RGB frame:
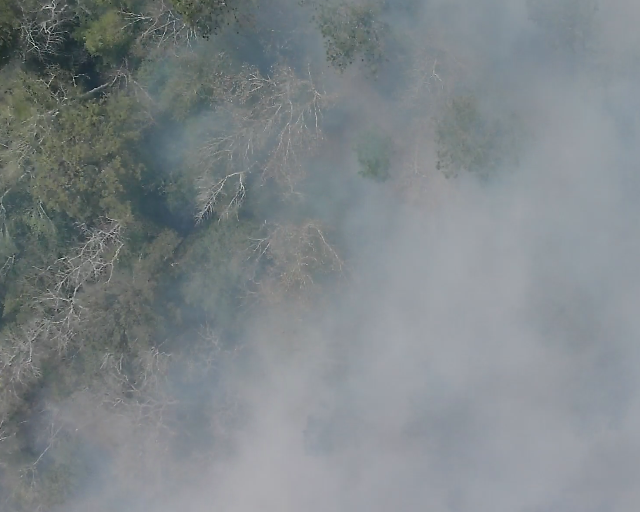
Thermal frame:
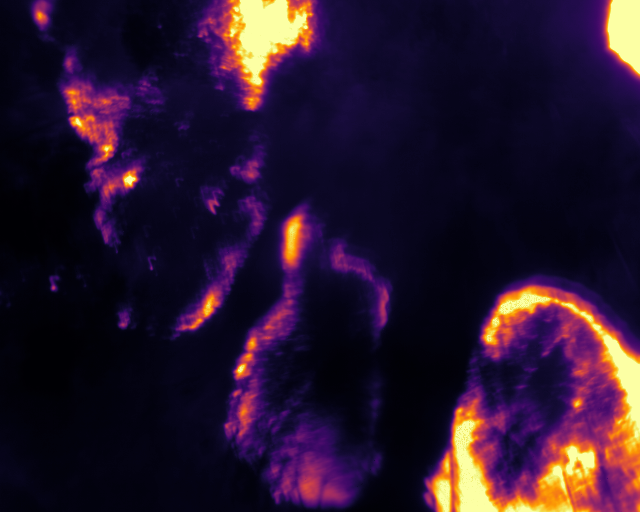
Captured: 2026-02-26 02:31:21
Pixels at or above 80 °C: 42341 (fraction of frame: 0.1292)